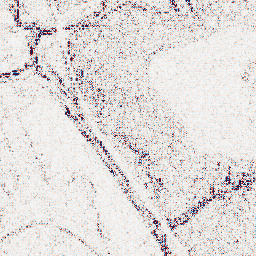
Category: wavelet
Decomposition family: wavelet_reverse_biorthogonal
Decomposition parameters: wavelet: rbio2.4
level: 1
Upsampling method: sinc_blackman
Upsampling parameters: scale: 2
kernel_size: 16
Upsampling scale: 2